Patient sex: M
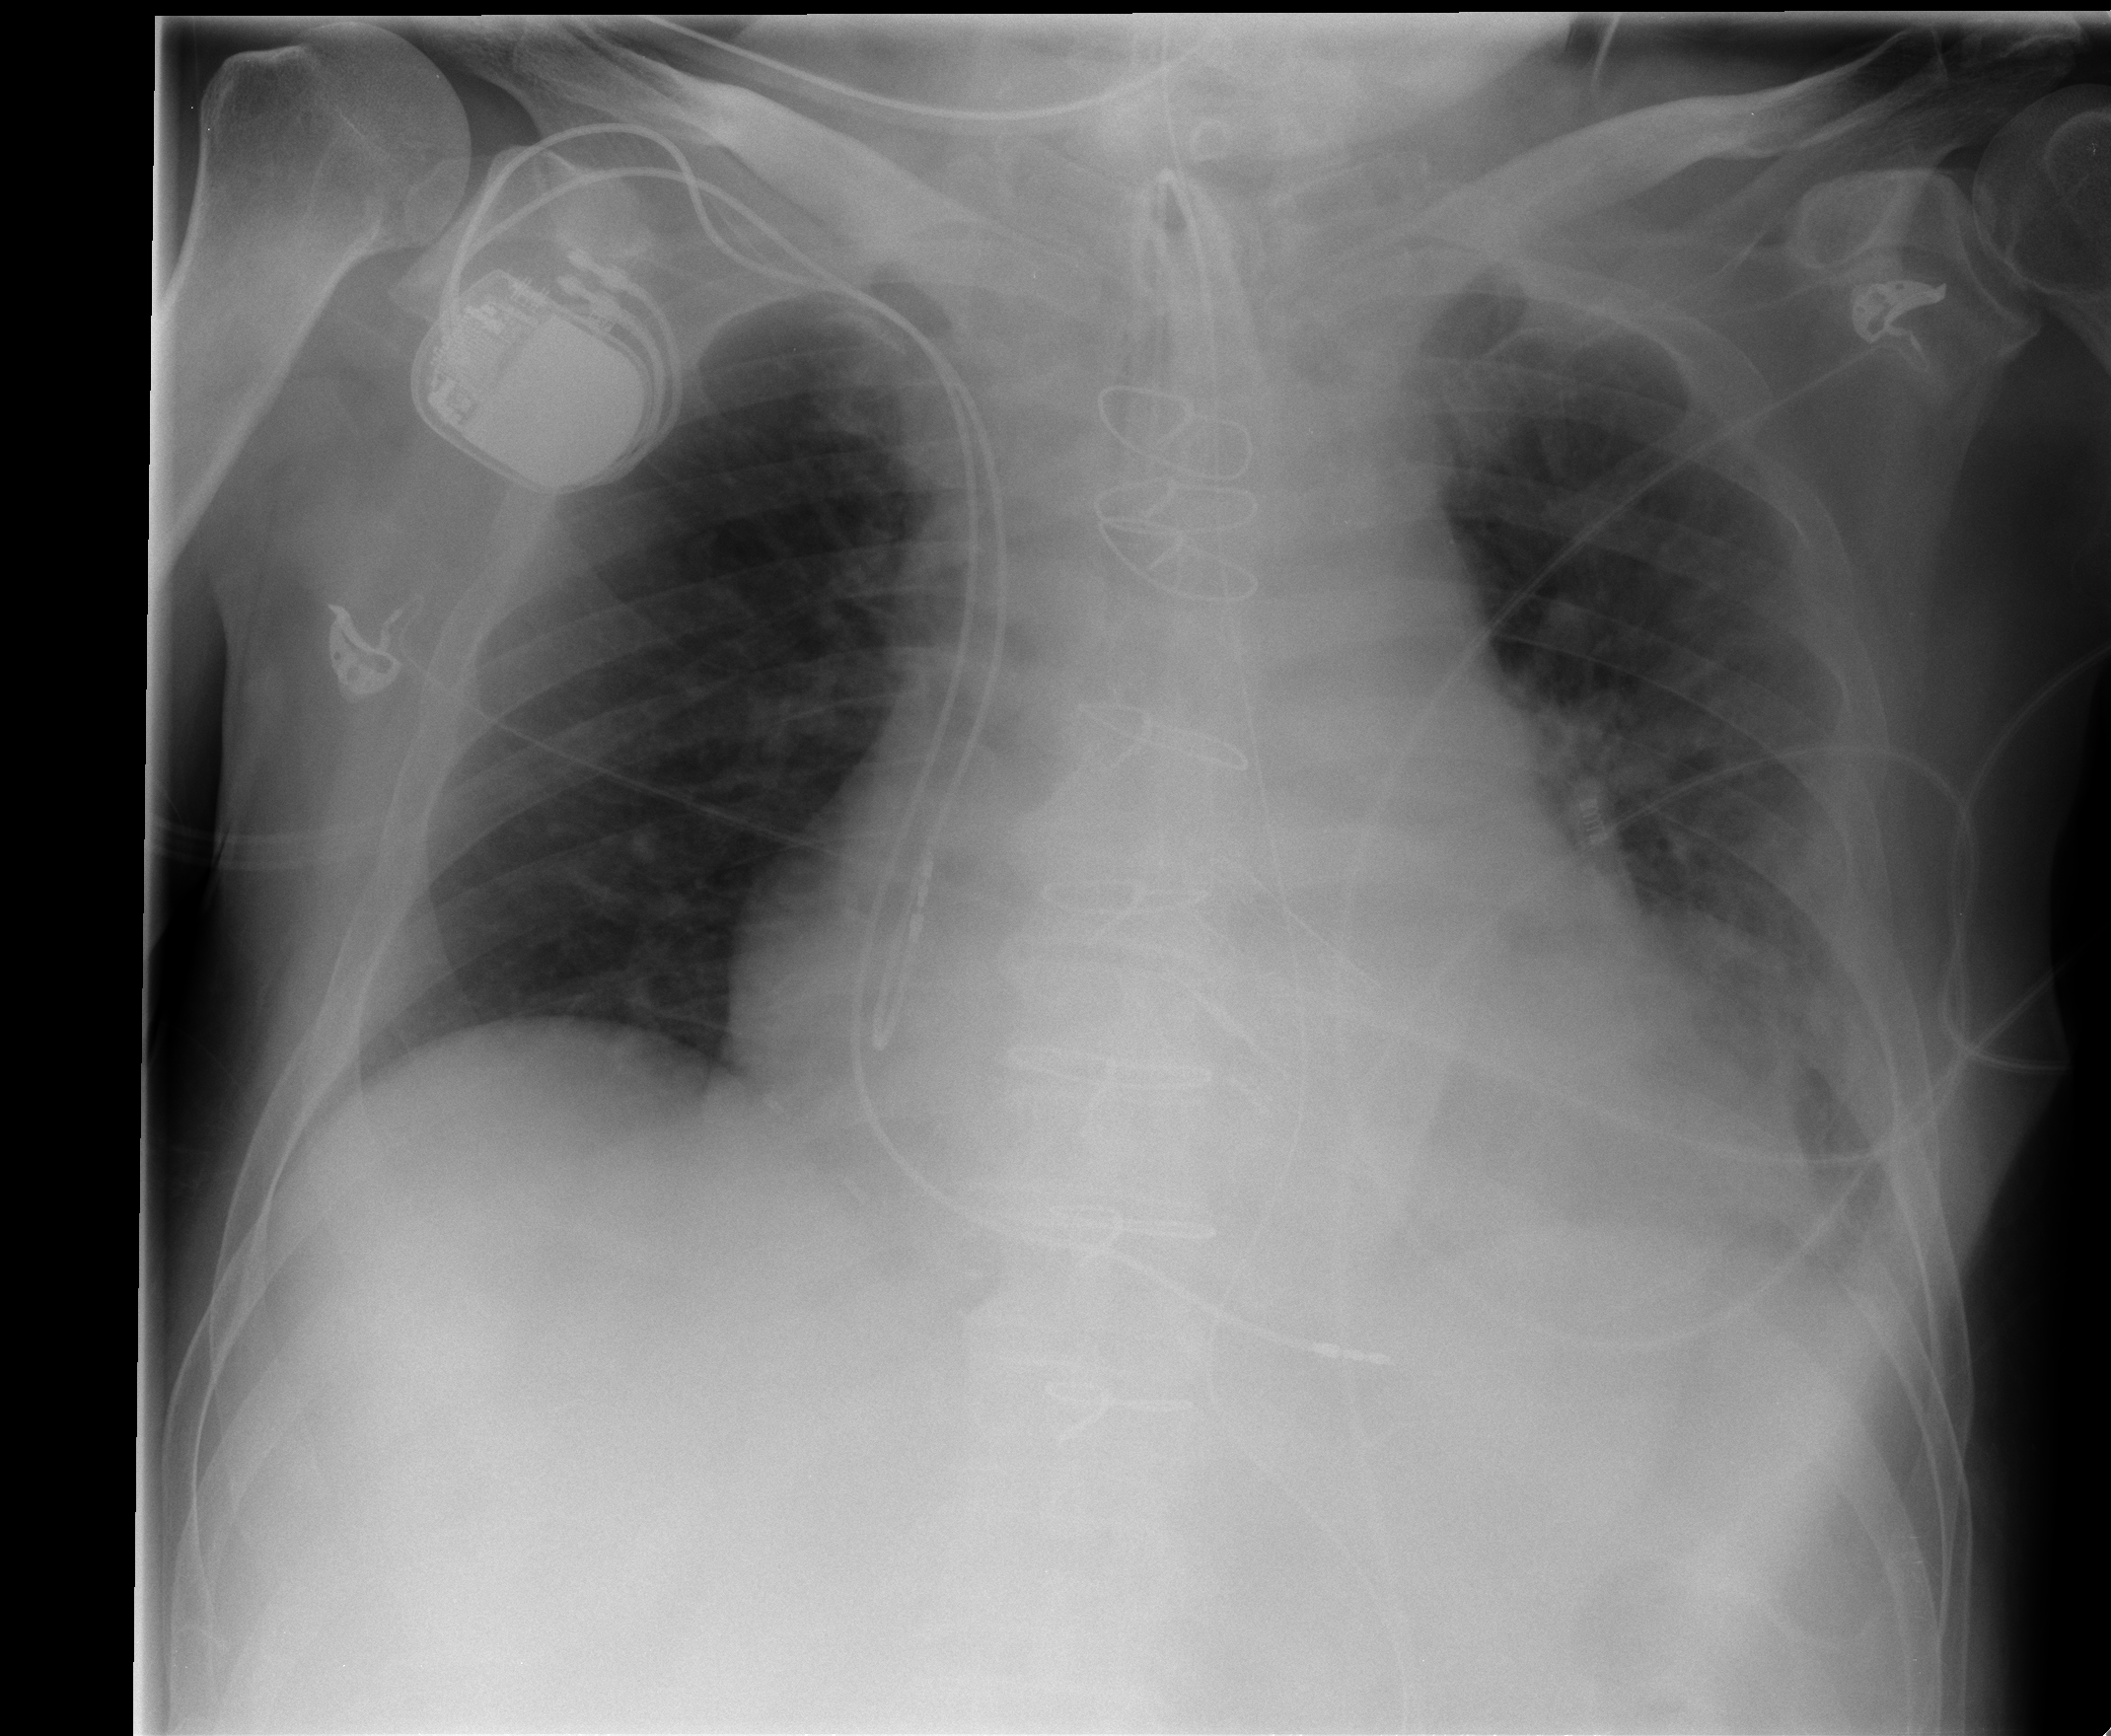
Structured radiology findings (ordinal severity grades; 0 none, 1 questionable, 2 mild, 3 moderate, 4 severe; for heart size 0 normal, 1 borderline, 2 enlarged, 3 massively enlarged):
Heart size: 2
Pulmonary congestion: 0
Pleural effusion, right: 0
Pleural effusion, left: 2
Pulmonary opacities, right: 0
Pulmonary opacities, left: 0
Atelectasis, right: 0
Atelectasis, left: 2